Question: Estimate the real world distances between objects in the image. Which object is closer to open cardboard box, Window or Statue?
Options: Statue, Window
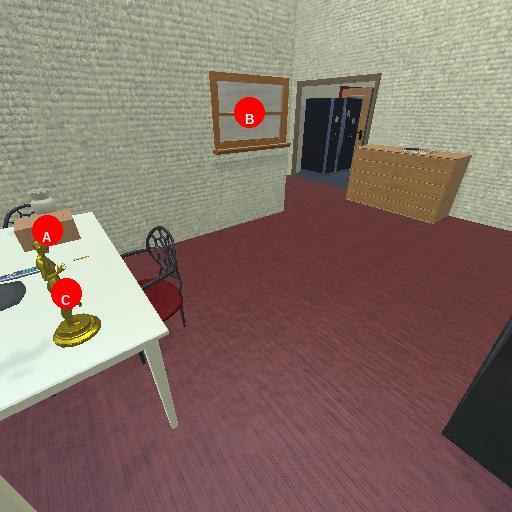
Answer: Statue